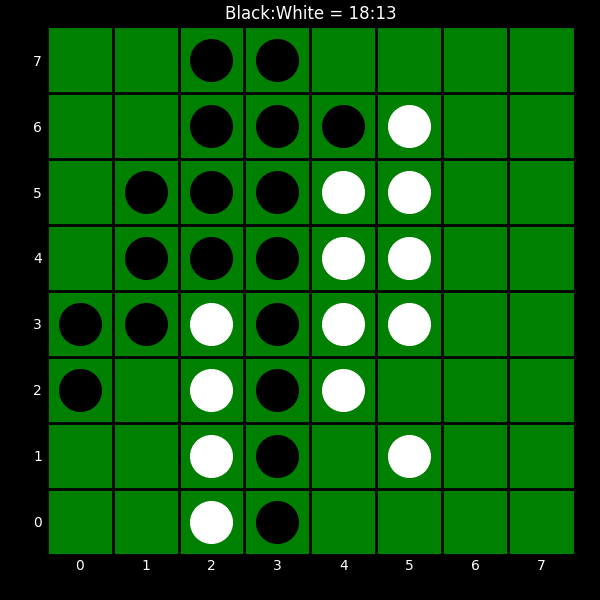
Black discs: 18
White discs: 13